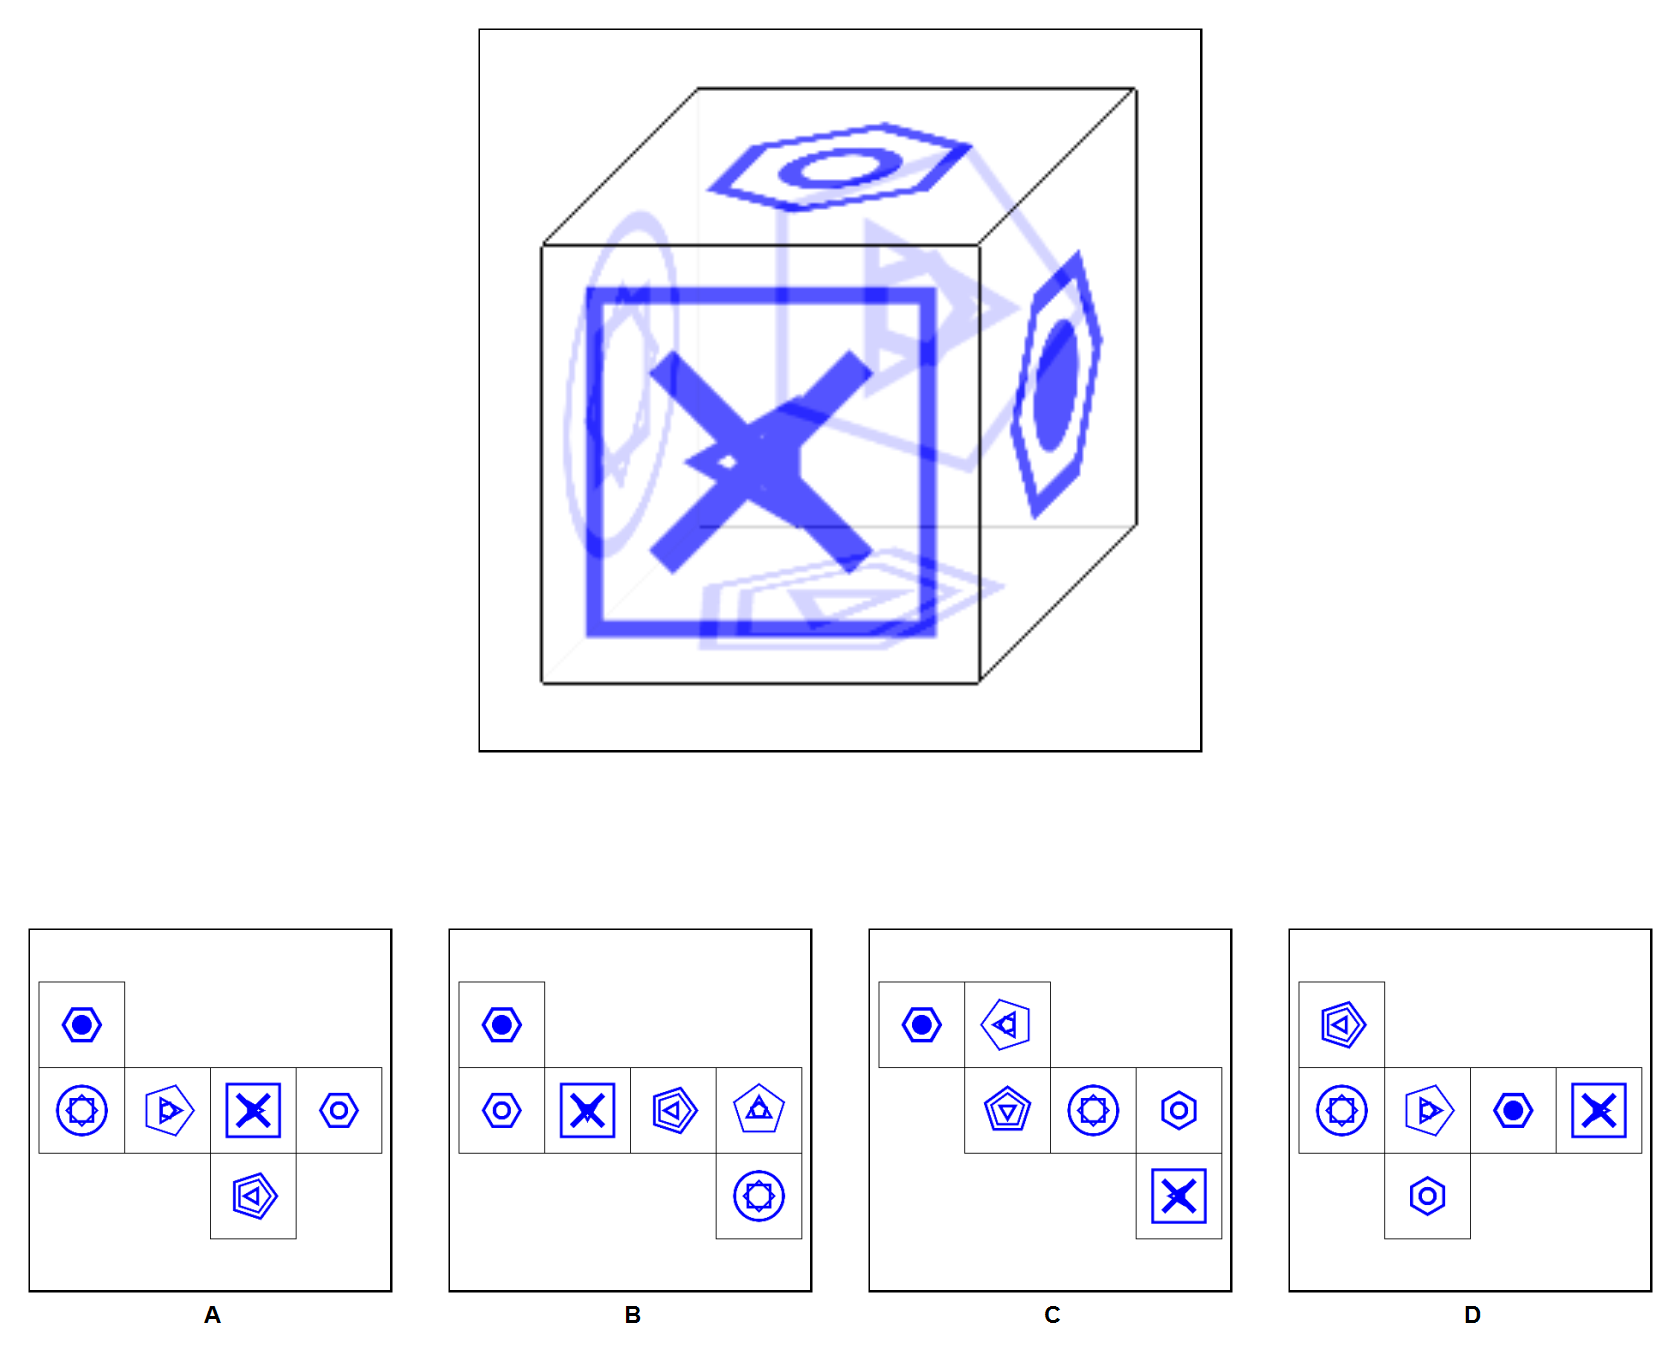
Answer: A